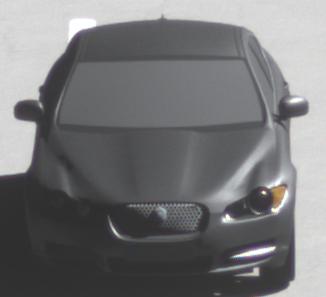
Make: Jaguar
Model: XF 3.0 V6
Detailed model: XF (X250) Limousine
Model produced from: 2010/02
Model produced until: 2010/10
Doors: 4
Color: gray
Road condition: dry road
Daytime: midday
Contrast: high contrast